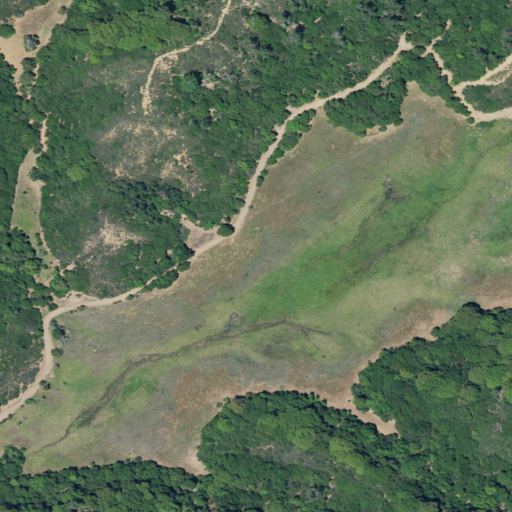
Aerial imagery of valley in California named High Valley containing shrub, evergreen forest, open development, and mixed forest